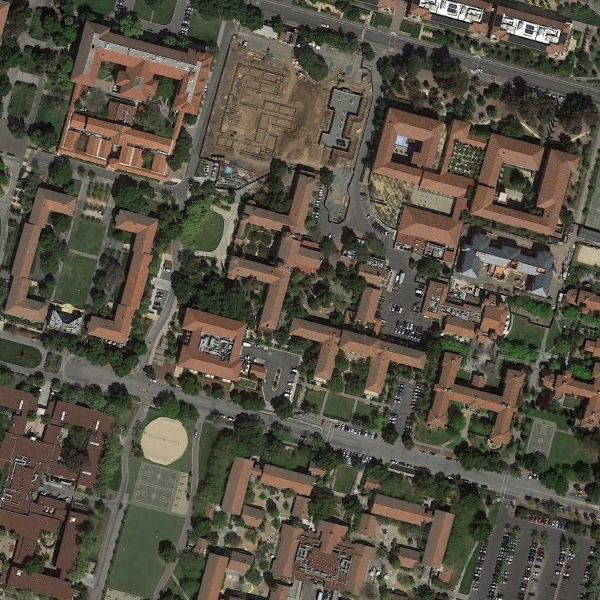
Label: School